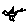
Label: bird